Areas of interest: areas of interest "Bank of China (Suzhou Gusu Branch)"
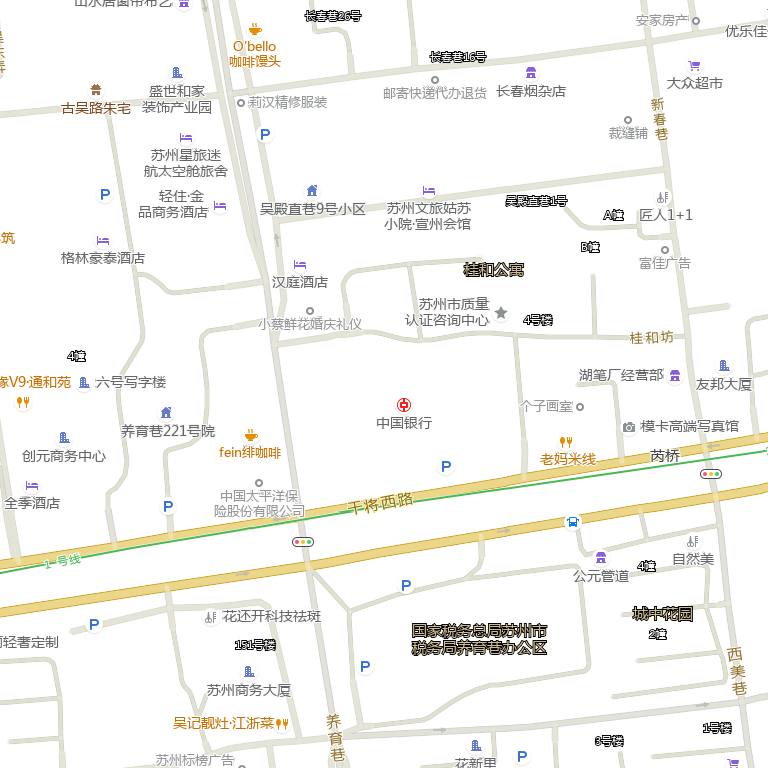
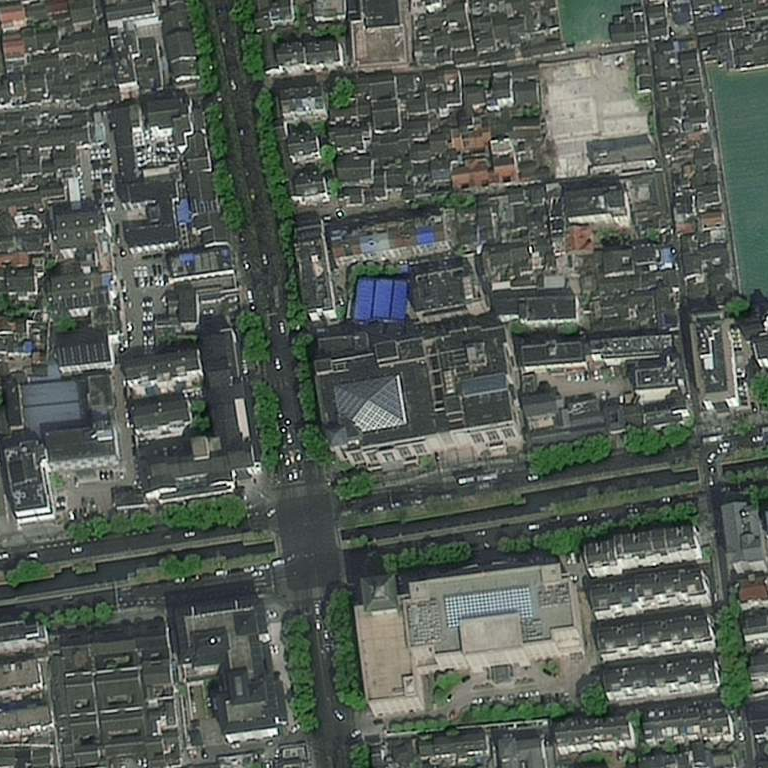